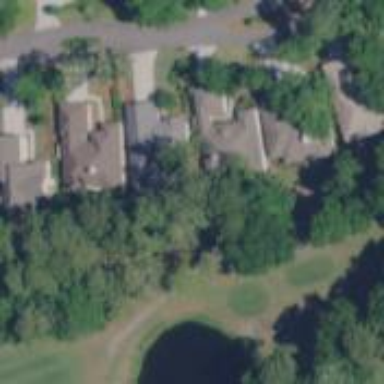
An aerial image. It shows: Path for golf carts.